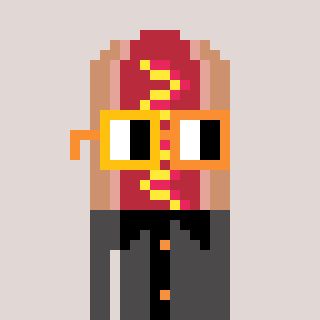
a pixel art character with square yellow and orange glasses, a hotdog-shaped head and a grayscale-colored body on a warm background